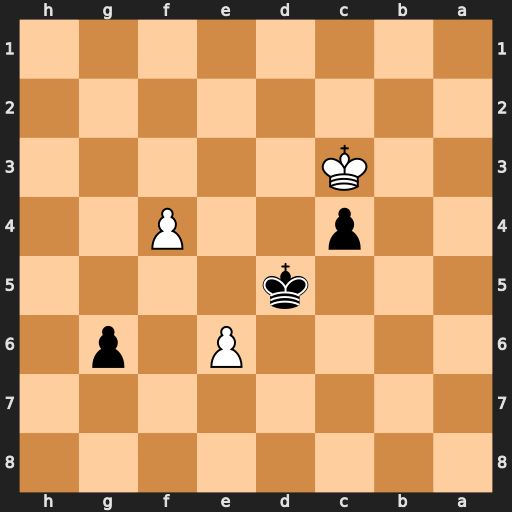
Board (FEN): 8/8/4P1p1/3k4/2p2P2/2K5/8/8
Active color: b
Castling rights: -
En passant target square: -
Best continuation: Kxe6 Kxc4 Kf5 Kd3 Kxf4